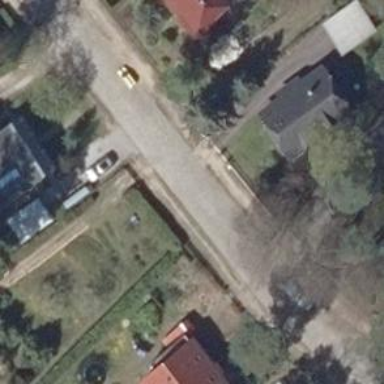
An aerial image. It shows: Residential road.